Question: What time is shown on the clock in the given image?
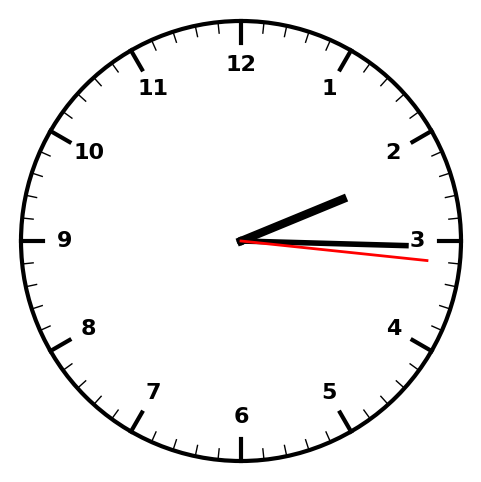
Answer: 02:15:16